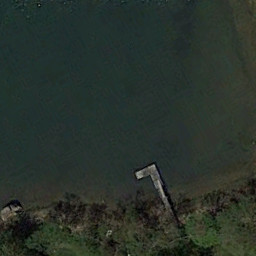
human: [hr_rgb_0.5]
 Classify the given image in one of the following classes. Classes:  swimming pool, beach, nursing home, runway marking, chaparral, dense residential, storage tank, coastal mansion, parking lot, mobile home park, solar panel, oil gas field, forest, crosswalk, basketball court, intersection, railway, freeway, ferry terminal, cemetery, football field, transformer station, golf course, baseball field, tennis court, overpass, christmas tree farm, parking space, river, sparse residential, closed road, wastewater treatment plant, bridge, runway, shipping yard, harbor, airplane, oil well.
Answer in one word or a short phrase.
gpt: ferry terminal